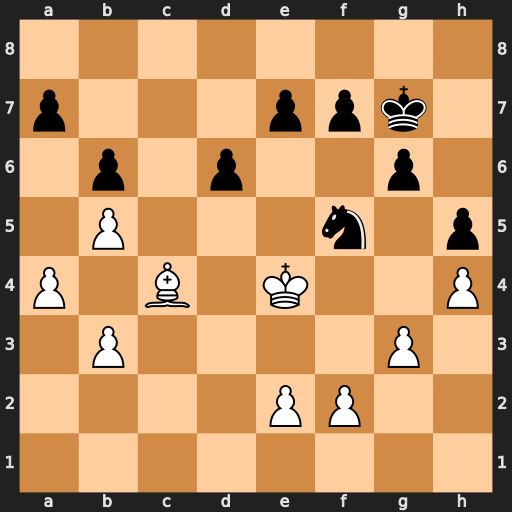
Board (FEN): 8/p3ppk1/1p1p2p1/1P3n1p/P1B1K2P/1P4P1/4PP2/8
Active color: w
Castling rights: -
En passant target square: -
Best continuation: Kd5 e6+ Kc6